Question: I have multiple sidepanels linked to multiple buttons on my page.
Basically, when I click one button one panel should open and when I click the second button, the first panel should close and second panel should be opened.
I have 9 such panels.

Currently using jQuery to achieve it also this is how I used the sidepanel <URL>
If anyone can help it would be great.
'''
<div class="cd-panel from-right">
<header class="cd-panel-header">
<a href="#0" class="cd-panel-close">Close</a>
</header>
<div class="cd-panel-container">
Content
</div>
</div>
jQuery(document).ready(function($){
//open the lateral panel
$('.cd-btn').on('click', function(event){
event.preventDefault();
$('.cd-panel').addClass('is-visible');
});
//close the lateral panel
$('.cd-panel').on('click', function(event){
if( $(event.target).is('.cd-panel') || $(event.target).is('.cd-panel-close') ) {
$('.cd-panel').removeClass('is-visible');
event.preventDefault();
}
});
});
'''
Button
'''
<i class="glyphicon glyphicon-plus-sign cd-btn" id="nvv-i"></i>
'''
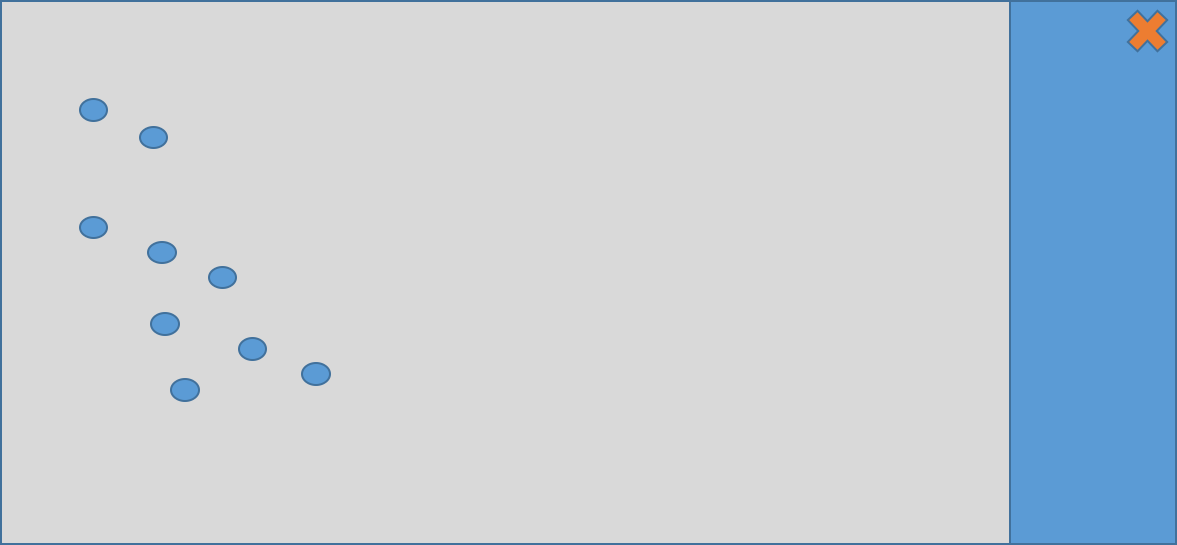
Answer: By adding the other sidepanels classes to remove class $('.cd-panel-a').removeClass('is-visible');
'''
jQuery(document).ready(function($){
//open the lateral panel
$('.cd-btn').on('click', function(event){
event.preventDefault();
$('.cd-panel').addClass('is-visible');
$('.cd-panel-a').removeClass('is-visible');
});
//close the lateral panel
$('.cd-panel').on('click', function(event){
if( $(event.target).is('.cd-panel') || $(event.target).is('.cd-panel-close') ) {
$('.cd-panel').removeClass('is-visible');
event.preventDefault();
}
});
});
'''